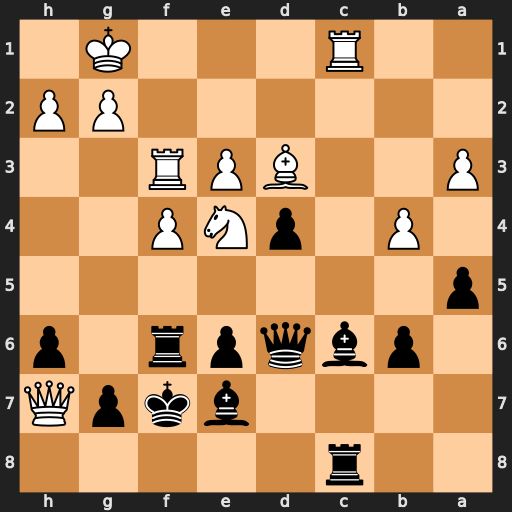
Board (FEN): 2r5/4bkpQ/1pbqpr1p/p7/1P1pNP2/P2BPR2/6PP/2R3K1
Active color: b
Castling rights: -
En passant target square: -
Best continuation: Bxe4 Rxc8 Bxh7